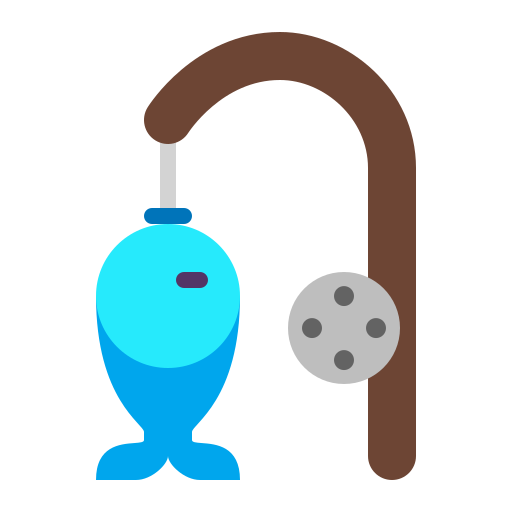
fishing pole flat